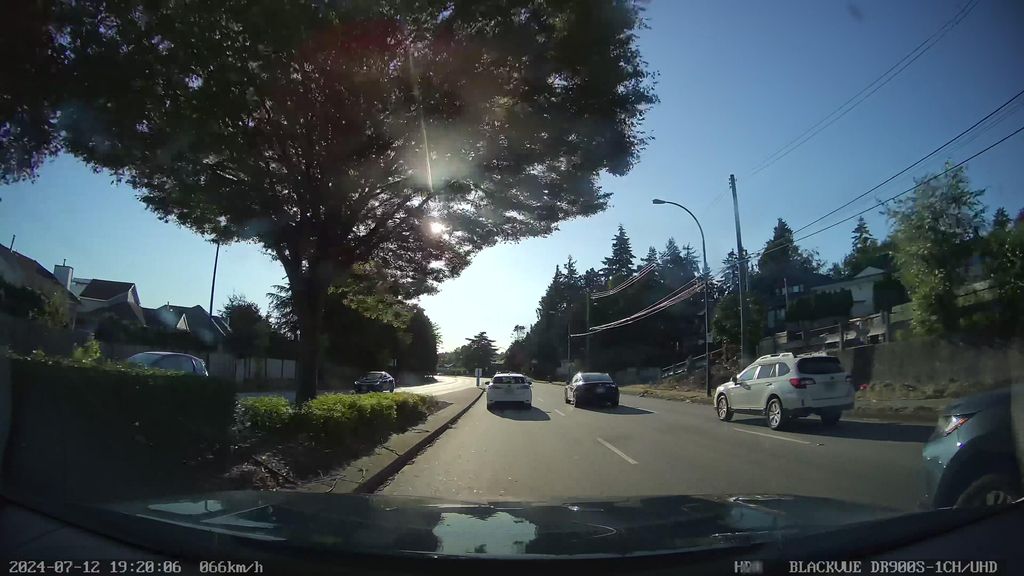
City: vancouver